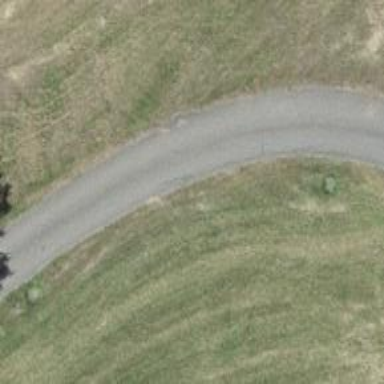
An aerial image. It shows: Asphalt track with grade1 surface.